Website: apple
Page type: payment
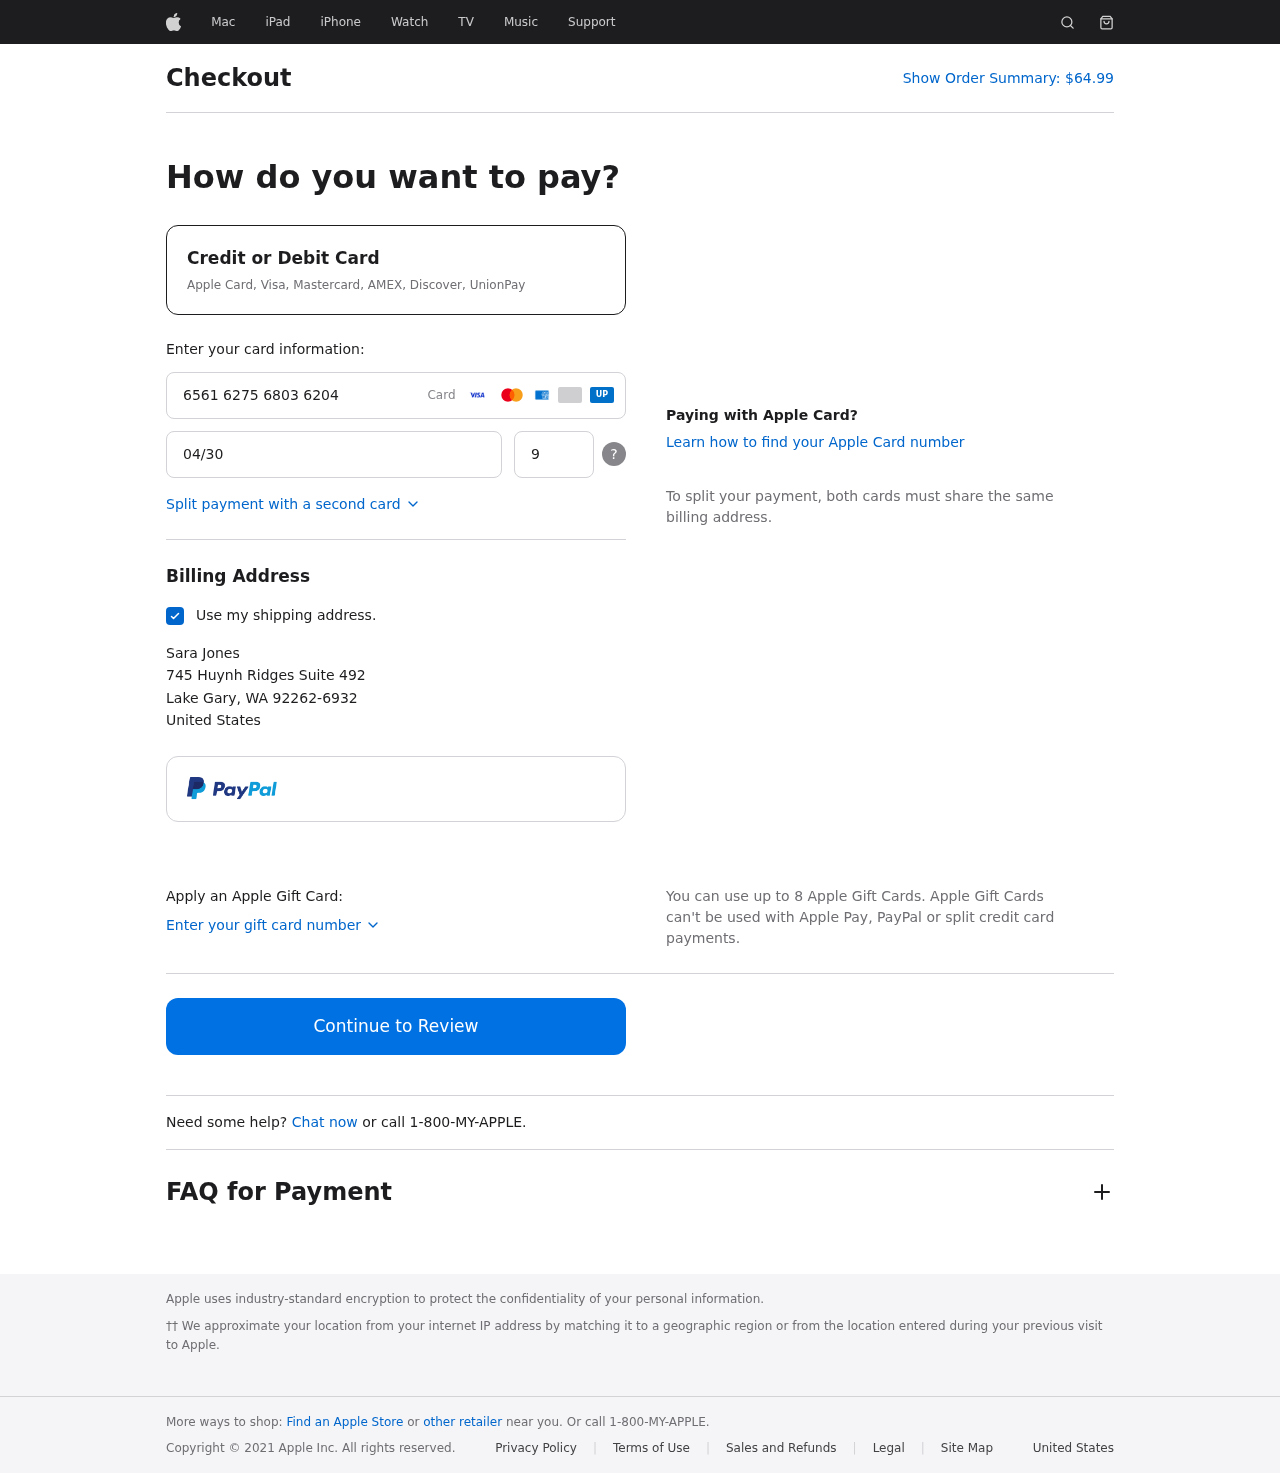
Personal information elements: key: PII_CARD_CVV
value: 928
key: PII_CARD_EXPIRY
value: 04/30
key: PII_CARD_NUMBER
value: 6561 6275 6803 6204
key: PII_CITY
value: Lake Gary
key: PII_COUNTRY
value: United States
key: PII_FULLNAME
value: Sara Jones
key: PII_POSTCODE_FULL
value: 92262-6932
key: PII_STATE_ABBR
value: WA
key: PII_STREET
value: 745 Huynh Ridges Suite 492
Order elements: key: ORDER_TOTAL
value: $64.99